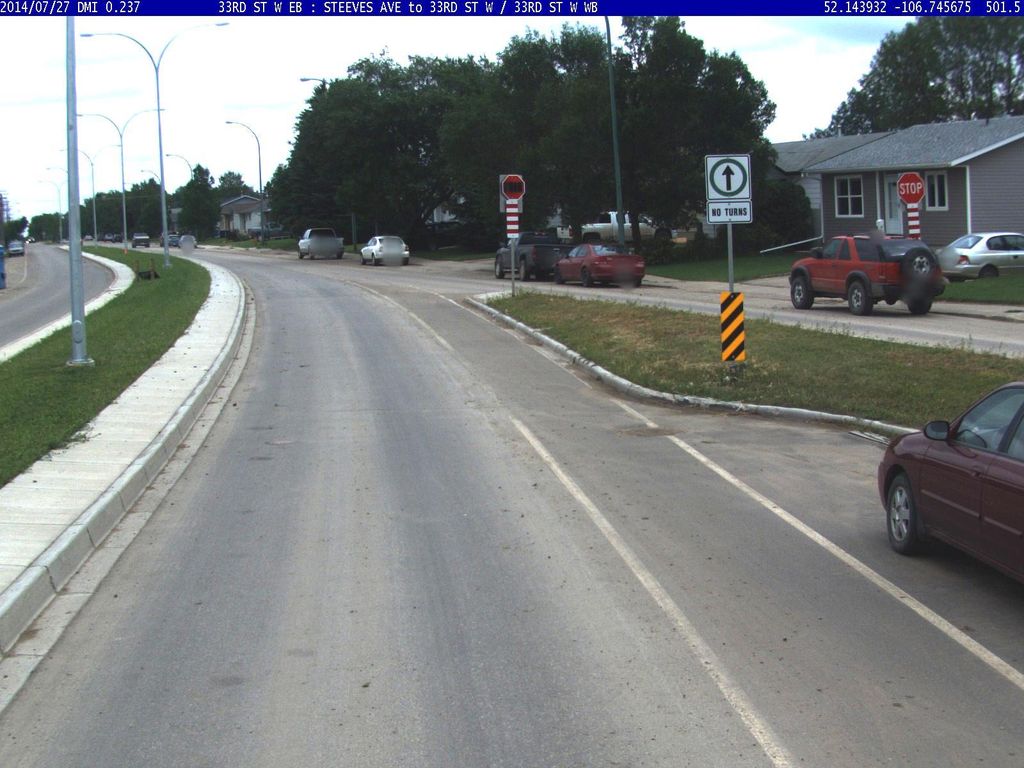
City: saskatoon